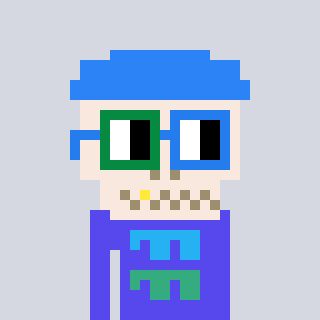
a pixel art character with square green and blue glasses, a skeleton-hat-shaped head and a computerblue-colored body on a cool background